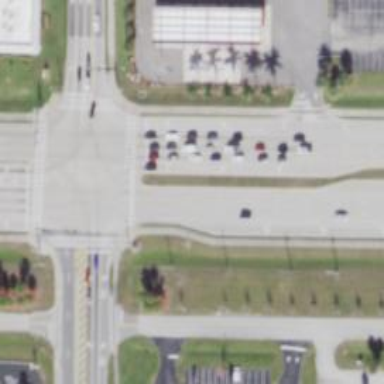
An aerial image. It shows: Crossing on footway.